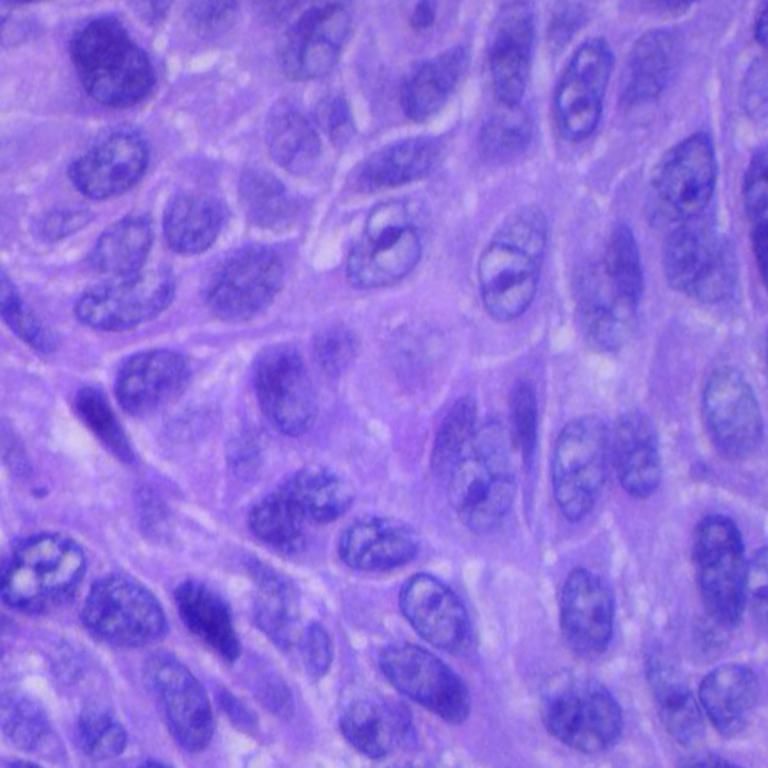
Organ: lung
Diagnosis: squamous carcinomas